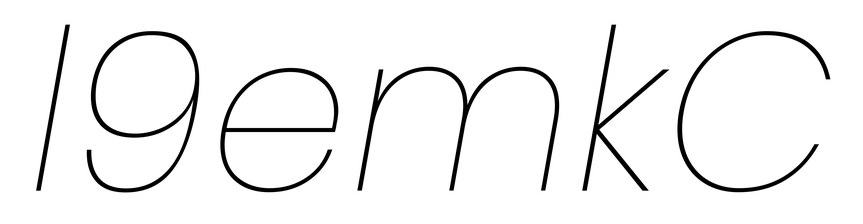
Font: Poppins-ThinItalic